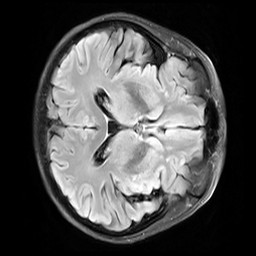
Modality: FLAIR
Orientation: axial
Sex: female
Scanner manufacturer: siemens
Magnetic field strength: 3 T
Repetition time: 10 s
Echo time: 0.09 s